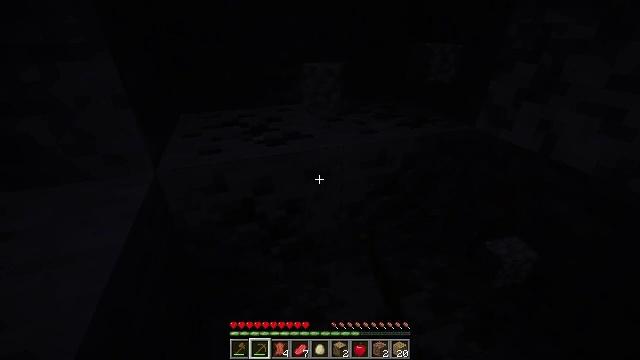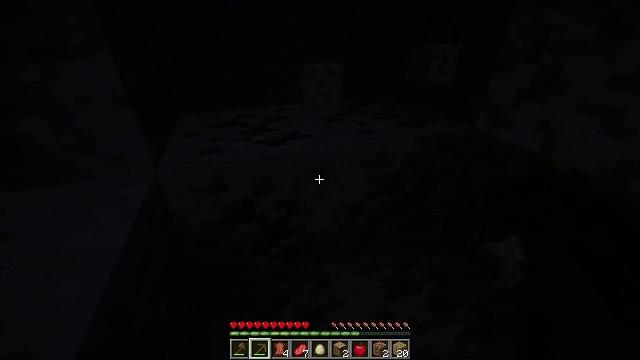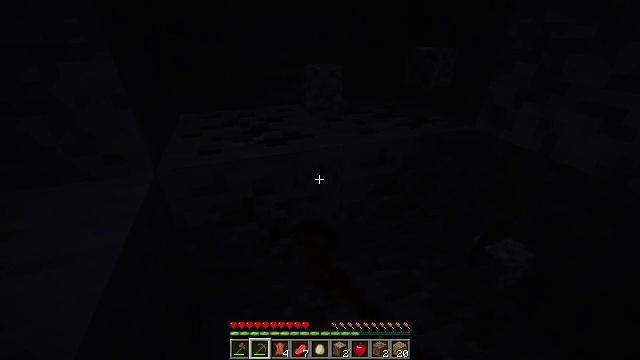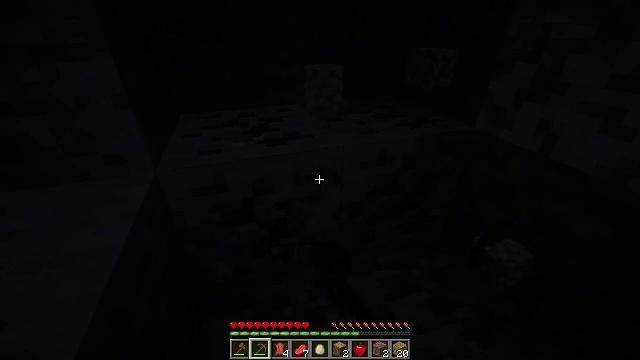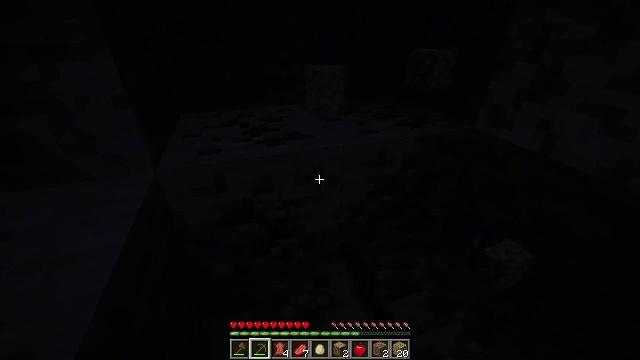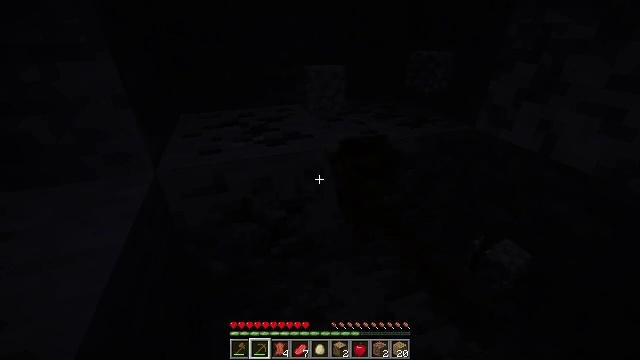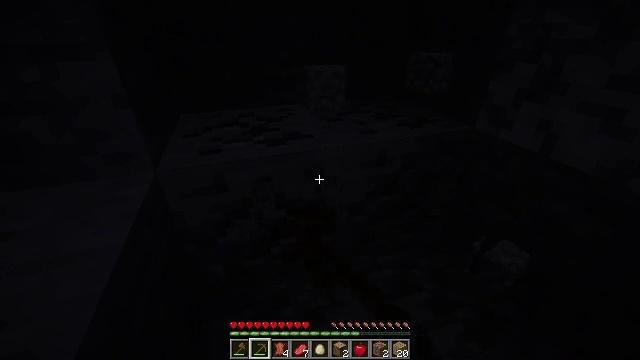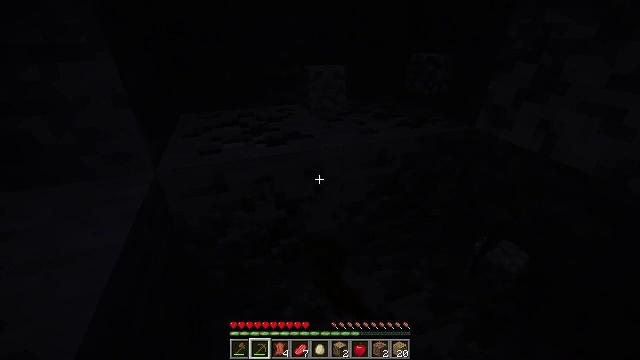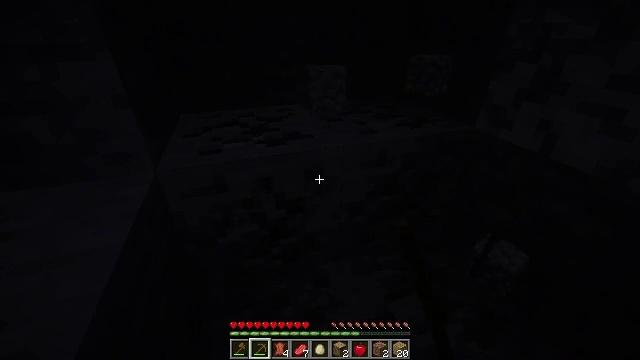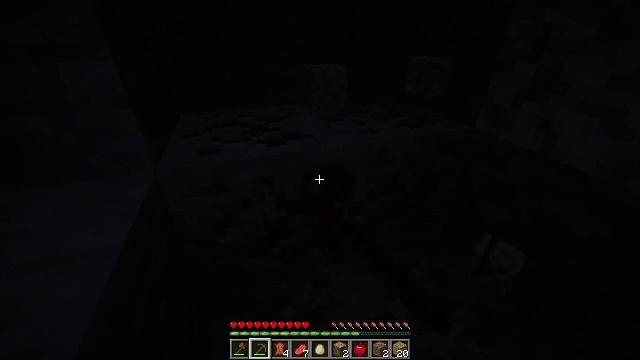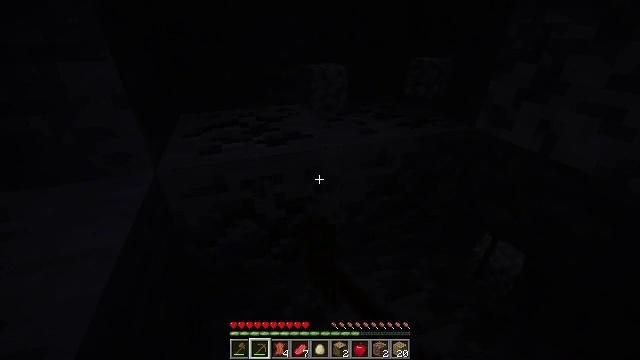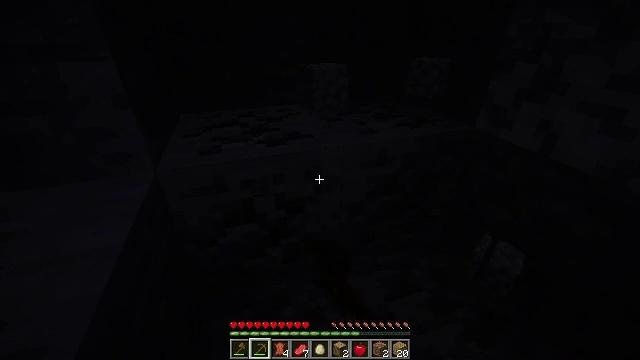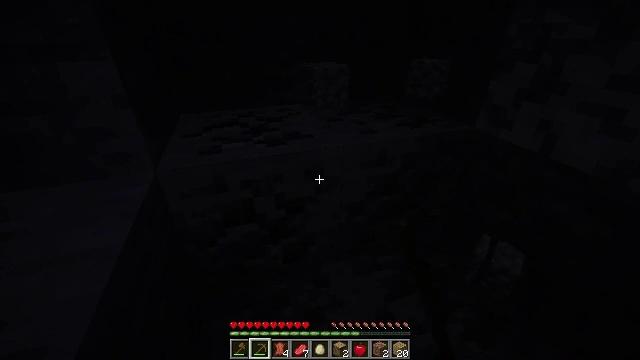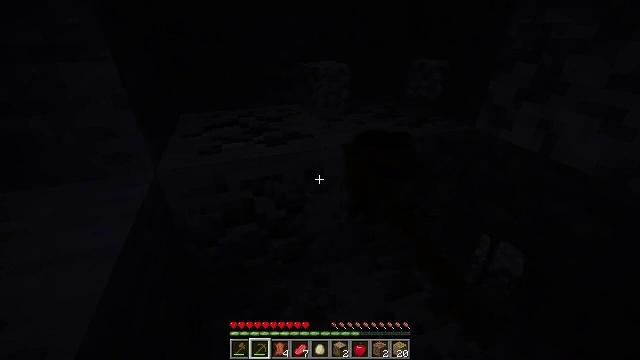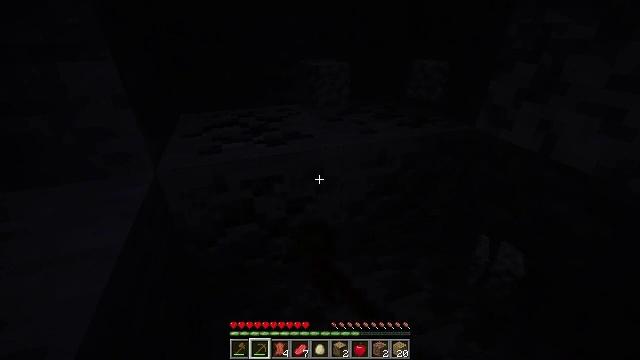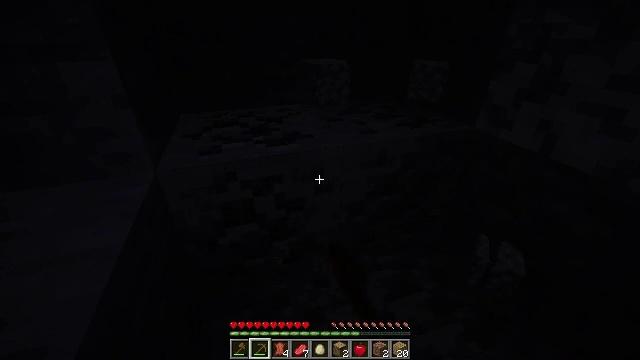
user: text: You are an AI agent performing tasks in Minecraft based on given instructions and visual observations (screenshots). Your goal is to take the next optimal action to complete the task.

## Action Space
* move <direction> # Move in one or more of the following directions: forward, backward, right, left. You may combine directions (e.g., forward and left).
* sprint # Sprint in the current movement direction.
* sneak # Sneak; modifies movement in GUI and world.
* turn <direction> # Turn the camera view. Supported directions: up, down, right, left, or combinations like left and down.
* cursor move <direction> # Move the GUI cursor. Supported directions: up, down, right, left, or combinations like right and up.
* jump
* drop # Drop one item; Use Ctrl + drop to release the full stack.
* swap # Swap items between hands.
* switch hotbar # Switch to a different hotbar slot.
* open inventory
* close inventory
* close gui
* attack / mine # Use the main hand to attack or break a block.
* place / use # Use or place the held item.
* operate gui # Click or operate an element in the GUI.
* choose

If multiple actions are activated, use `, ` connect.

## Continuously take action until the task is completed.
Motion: motion action
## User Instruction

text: Mine the coal ore underground.
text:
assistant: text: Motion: attack / mine
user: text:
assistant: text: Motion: attack / mine
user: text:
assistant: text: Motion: attack / mine
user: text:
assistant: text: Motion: attack / mine
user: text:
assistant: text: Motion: attack / mine
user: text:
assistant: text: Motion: attack / mine
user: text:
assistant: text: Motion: attack / mine
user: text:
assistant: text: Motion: attack / mine
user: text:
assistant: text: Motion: attack / mine
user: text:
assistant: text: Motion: attack / mine
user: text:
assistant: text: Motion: attack / mine
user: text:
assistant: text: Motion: attack / mine
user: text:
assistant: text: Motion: attack / mine
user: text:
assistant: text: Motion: attack / mine
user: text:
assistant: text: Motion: attack / mine
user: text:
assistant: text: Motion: attack / mine
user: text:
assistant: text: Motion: attack / mine
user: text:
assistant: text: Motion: attack / mine
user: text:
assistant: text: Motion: attack / mine
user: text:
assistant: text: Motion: attack / mine
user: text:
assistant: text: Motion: attack / mine
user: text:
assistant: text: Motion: attack / mine
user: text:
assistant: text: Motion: attack / mine
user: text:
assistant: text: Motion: attack / mine
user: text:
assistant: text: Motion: attack / mine
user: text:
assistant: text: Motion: attack / mine
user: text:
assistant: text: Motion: attack / mine
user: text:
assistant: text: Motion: attack / mine
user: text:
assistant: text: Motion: attack / mine
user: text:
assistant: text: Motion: attack / mine